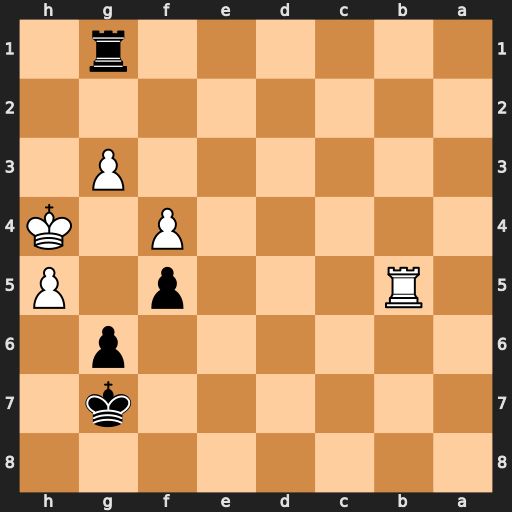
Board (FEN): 8/6k1/6p1/1R3p1P/5P1K/6P1/8/6r1
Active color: b
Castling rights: -
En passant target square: -
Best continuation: Rh1+ Kg5 Rxh5#